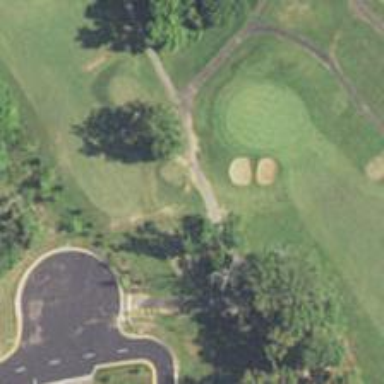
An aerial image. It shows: Service road with high-quality grade1 tracktype. It resembles golf cart path.